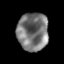
Tissue: prostate
Cell type: T cells
Senescence score: 0.3567
Nuclear area (px): 1155
Mean DAPI intensity: 119.081